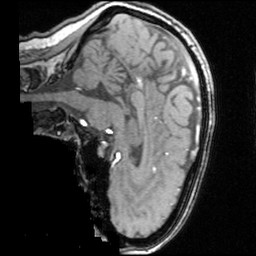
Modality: angio
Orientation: sagittal
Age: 24
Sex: female
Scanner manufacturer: siemens
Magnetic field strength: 3 T
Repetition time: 0.025 s
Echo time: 0.00334 s